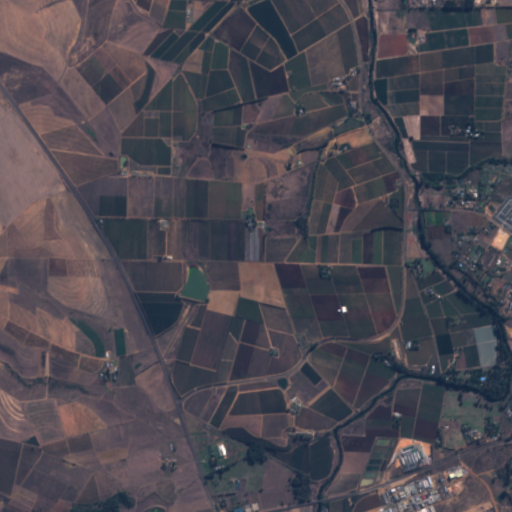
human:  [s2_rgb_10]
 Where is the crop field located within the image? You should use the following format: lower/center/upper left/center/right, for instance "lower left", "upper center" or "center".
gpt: The crop field is located in the upper right of the image.
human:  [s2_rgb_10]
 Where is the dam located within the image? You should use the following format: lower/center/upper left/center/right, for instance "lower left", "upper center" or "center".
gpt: The dam is located in the lower left of the image.
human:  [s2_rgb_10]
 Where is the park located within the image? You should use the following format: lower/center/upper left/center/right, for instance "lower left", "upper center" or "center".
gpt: The park is located in the lower right of the image.
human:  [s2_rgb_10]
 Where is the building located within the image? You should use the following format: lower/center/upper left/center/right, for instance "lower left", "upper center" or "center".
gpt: There is no building in the image.